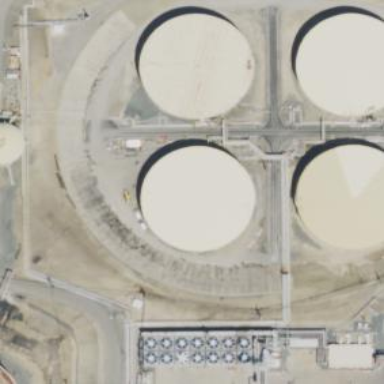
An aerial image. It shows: Building with storage tank.